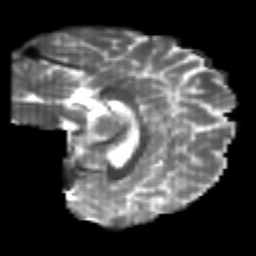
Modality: T2w
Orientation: sagittal
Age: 23
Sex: male
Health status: healthy
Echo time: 0.074 s